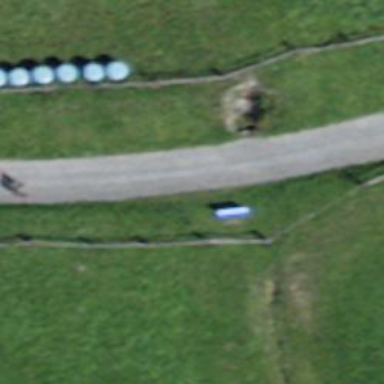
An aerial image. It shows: Bench.